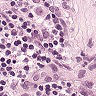
Metastatic tissue present: no